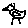
Label: bird